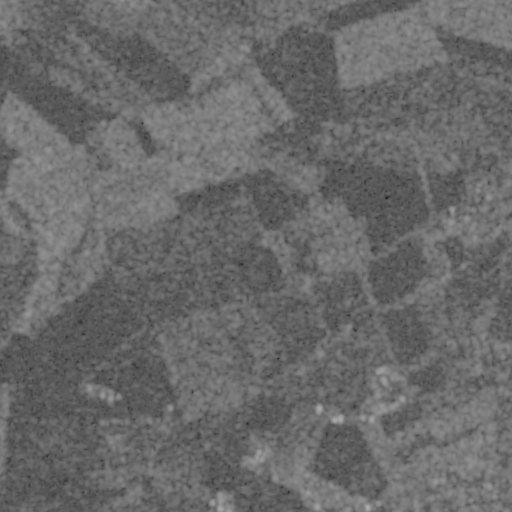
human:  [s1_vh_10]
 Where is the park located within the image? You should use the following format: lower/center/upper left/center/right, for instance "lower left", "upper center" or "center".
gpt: The park is located in the upper left of the image.
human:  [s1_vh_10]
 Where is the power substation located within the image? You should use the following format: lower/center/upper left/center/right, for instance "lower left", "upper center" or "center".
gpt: The power substation is located in the lower center of the image.
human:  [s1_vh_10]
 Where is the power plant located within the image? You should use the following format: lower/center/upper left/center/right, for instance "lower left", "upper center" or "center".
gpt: There is no power plant in the image.

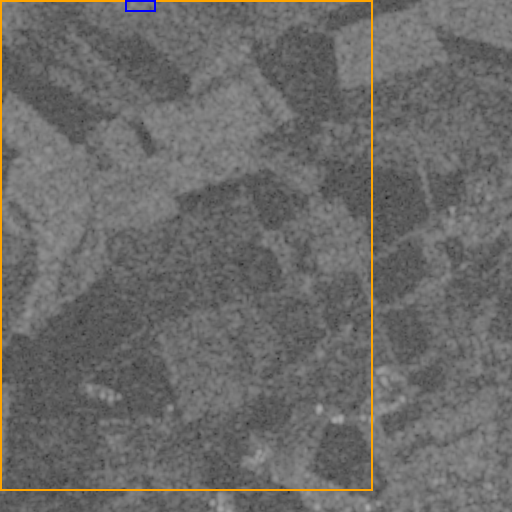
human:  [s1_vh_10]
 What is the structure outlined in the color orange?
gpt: The structure outlined in orange is a crop field.
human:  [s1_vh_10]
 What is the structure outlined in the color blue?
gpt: The structure outlined in blue is a park.
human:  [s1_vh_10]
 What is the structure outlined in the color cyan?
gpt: There is no cyan outline.